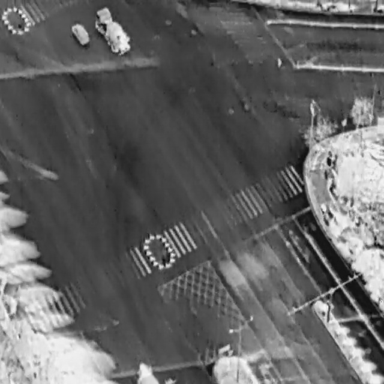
There are two Cars in the infrared image.